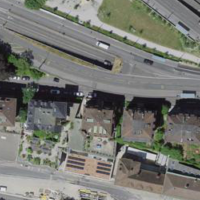
EUNIS habitat code: 57
Species observed at this site:
Chelidonium majus